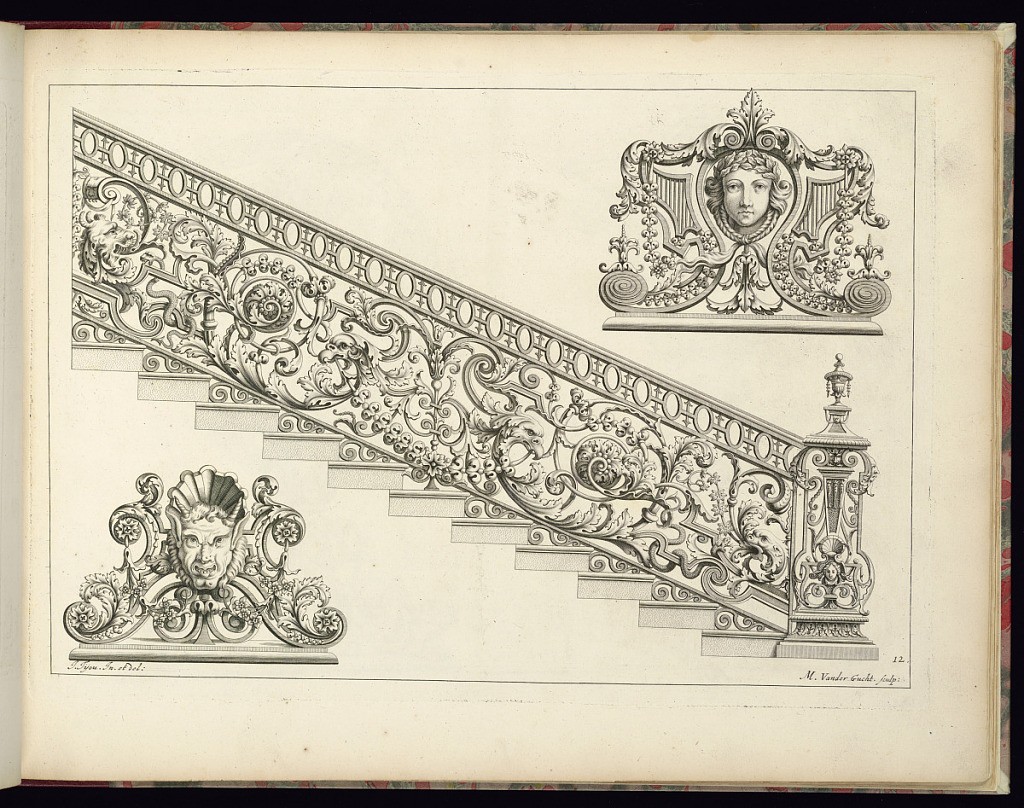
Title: Ironwork Designs
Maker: Jean Tijou, French, active 1689 - 1712
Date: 1693
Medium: Etching on laid paper
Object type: Print
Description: Ironwork balustrade and ornament designs decorated with masks (mascarons), eagle heads, snakes, festoons, shells, rosettes, foliate scrolls, fleurons, and scrolling leaves (rinceaux). The plate is signed and numbered.